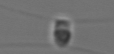
Label: Chaetoceros_similis